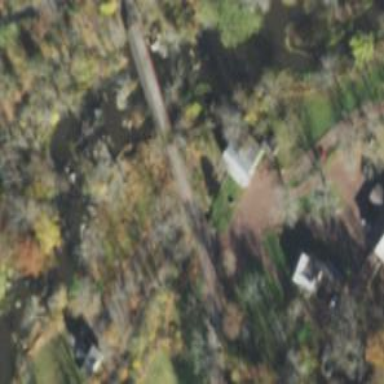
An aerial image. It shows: Covered bridge on residential road.